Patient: sex M, age 30
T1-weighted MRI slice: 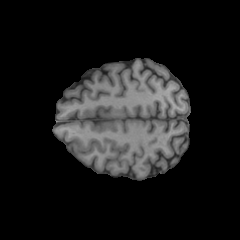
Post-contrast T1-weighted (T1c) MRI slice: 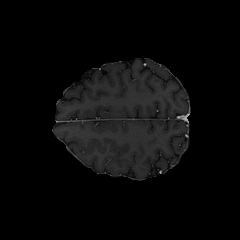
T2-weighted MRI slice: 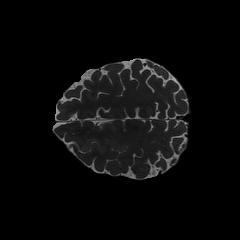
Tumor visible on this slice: yes
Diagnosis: Astrocytoma, IDH-mutant
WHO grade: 4